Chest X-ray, PA view. Patient: 46 years old, sex M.
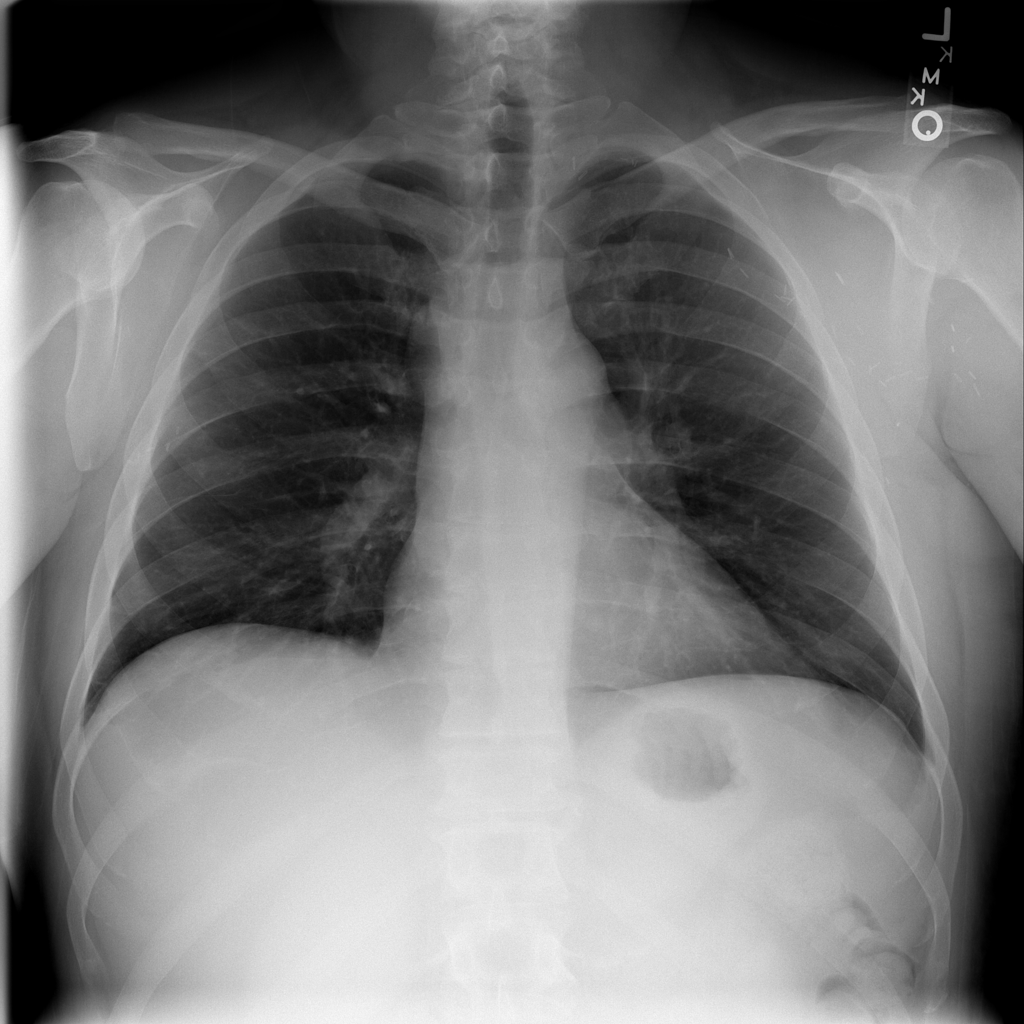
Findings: No Finding